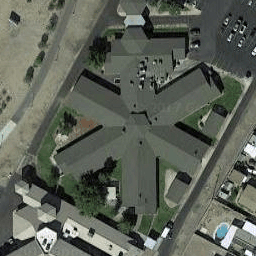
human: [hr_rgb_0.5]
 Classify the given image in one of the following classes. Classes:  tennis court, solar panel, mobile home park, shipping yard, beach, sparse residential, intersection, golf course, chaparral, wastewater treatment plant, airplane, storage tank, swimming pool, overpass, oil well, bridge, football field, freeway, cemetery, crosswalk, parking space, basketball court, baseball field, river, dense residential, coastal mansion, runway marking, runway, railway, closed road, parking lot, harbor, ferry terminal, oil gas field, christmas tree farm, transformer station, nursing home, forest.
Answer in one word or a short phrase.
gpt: nursing home